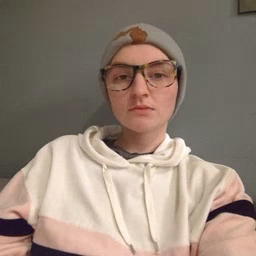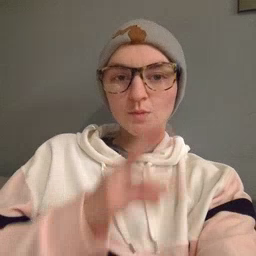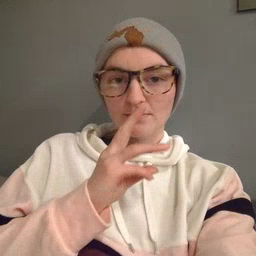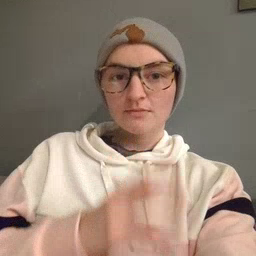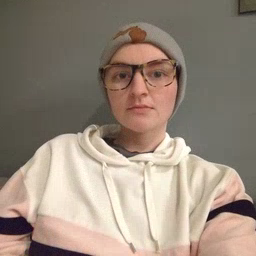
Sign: water